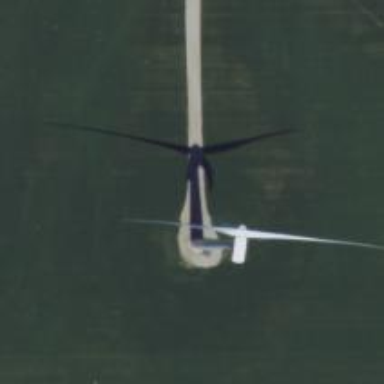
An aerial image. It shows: Industrial building with wind power generator. The generator is horizontal axis wind turbine.